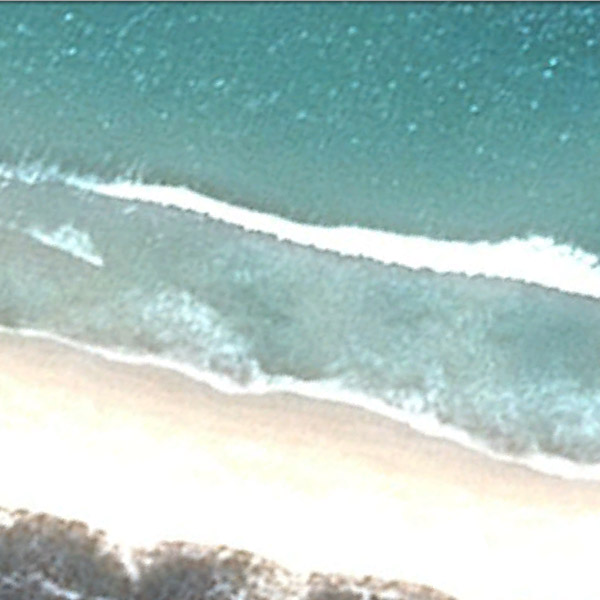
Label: Beach